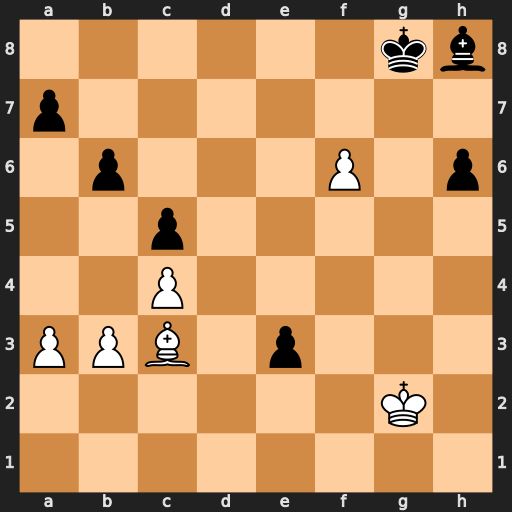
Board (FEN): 6kb/p7/1p3P1p/2p5/2P5/PPB1p3/6K1/8
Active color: w
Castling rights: -
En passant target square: -
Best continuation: f7+ Kxf7 Bxh8